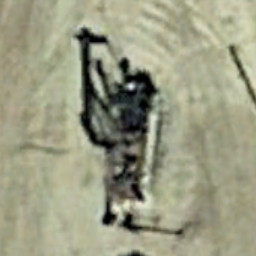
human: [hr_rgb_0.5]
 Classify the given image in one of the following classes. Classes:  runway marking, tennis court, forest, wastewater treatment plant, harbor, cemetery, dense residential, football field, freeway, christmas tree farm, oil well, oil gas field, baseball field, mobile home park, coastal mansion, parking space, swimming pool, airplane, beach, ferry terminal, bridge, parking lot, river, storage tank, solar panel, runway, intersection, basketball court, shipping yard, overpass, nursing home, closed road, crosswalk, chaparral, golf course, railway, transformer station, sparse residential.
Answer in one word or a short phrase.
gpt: oil well